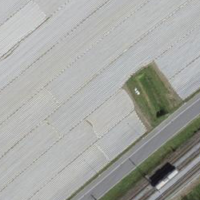
EUNIS habitat code: 52
Species observed at this site:
Ajuga reptans